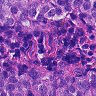
Metastatic tissue present: yes